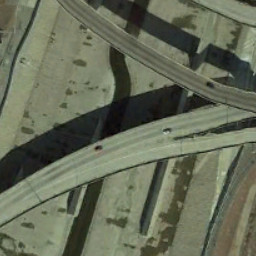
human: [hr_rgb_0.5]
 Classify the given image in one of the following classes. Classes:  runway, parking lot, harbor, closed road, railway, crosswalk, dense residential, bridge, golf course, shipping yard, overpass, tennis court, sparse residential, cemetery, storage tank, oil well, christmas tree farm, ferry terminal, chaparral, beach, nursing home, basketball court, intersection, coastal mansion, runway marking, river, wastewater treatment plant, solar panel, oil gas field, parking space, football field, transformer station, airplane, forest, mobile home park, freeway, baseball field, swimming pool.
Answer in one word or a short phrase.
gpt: overpass